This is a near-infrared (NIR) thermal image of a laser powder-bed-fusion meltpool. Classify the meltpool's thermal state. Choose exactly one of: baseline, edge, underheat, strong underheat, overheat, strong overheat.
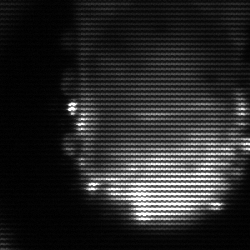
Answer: baseline